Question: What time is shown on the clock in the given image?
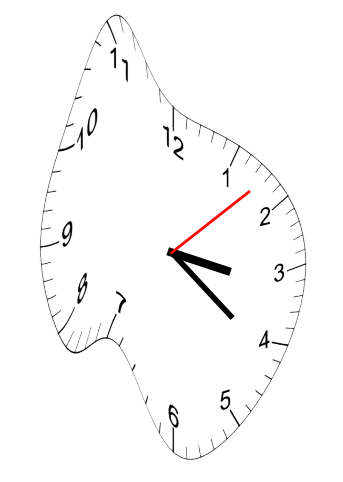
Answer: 03:21:08